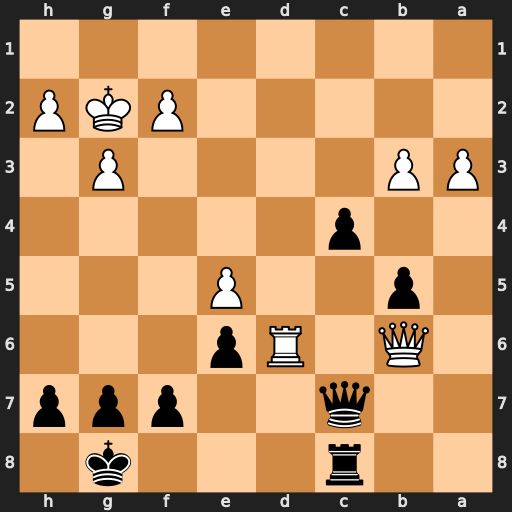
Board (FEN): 2r3k1/2q2ppp/1Q1Rp3/1p2P3/2p5/PP4P1/5PKP/8
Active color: b
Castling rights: -
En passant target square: -
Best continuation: Qxb6 Rxb6 c3